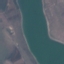
Label: River